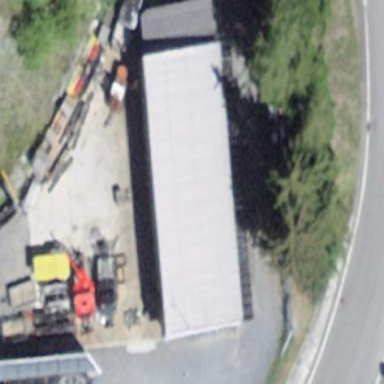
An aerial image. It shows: Transportation building.